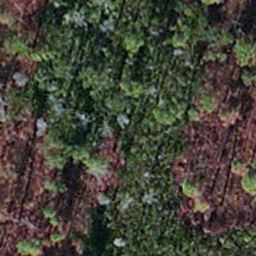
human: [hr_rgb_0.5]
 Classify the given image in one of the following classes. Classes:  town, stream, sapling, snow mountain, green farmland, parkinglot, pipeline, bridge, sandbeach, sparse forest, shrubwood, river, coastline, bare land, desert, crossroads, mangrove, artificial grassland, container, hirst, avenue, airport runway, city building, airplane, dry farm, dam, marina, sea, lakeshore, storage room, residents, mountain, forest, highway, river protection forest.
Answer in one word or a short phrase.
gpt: sapling